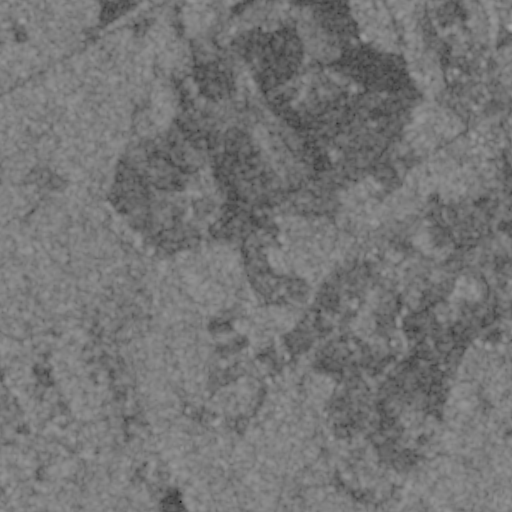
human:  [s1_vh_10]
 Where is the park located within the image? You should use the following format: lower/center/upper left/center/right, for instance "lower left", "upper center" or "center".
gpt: The park is located in the upper right of the image.
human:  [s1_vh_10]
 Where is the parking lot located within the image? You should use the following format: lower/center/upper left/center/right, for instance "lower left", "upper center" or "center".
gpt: The parking lot is located in the upper right of the image.
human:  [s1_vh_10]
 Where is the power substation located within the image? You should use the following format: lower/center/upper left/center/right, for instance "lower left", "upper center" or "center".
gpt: The power substation is located in the upper right of the image.
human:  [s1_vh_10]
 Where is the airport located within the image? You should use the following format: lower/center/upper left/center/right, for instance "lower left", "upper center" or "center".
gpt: There is no airport in the image.

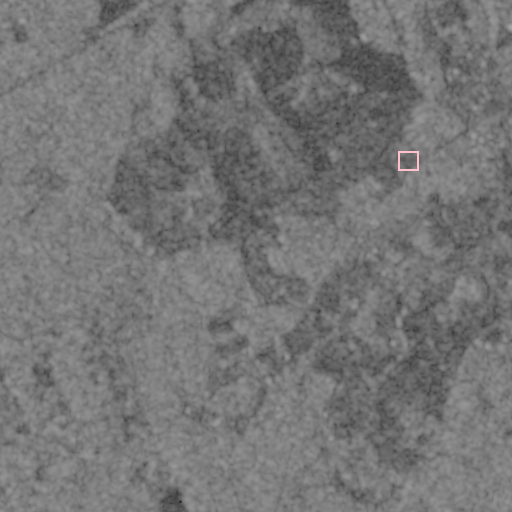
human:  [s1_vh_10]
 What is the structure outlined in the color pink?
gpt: The structure outlined in pink is a park.
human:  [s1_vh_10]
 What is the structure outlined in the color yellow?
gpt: There is no yellow outline.